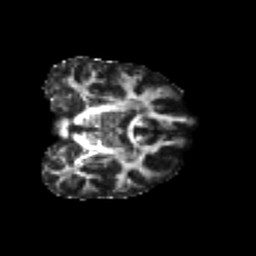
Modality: FA
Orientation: coronal
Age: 21
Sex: female
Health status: healthy
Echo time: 0.074 s